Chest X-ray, AP view. Patient: 40 years old, sex F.
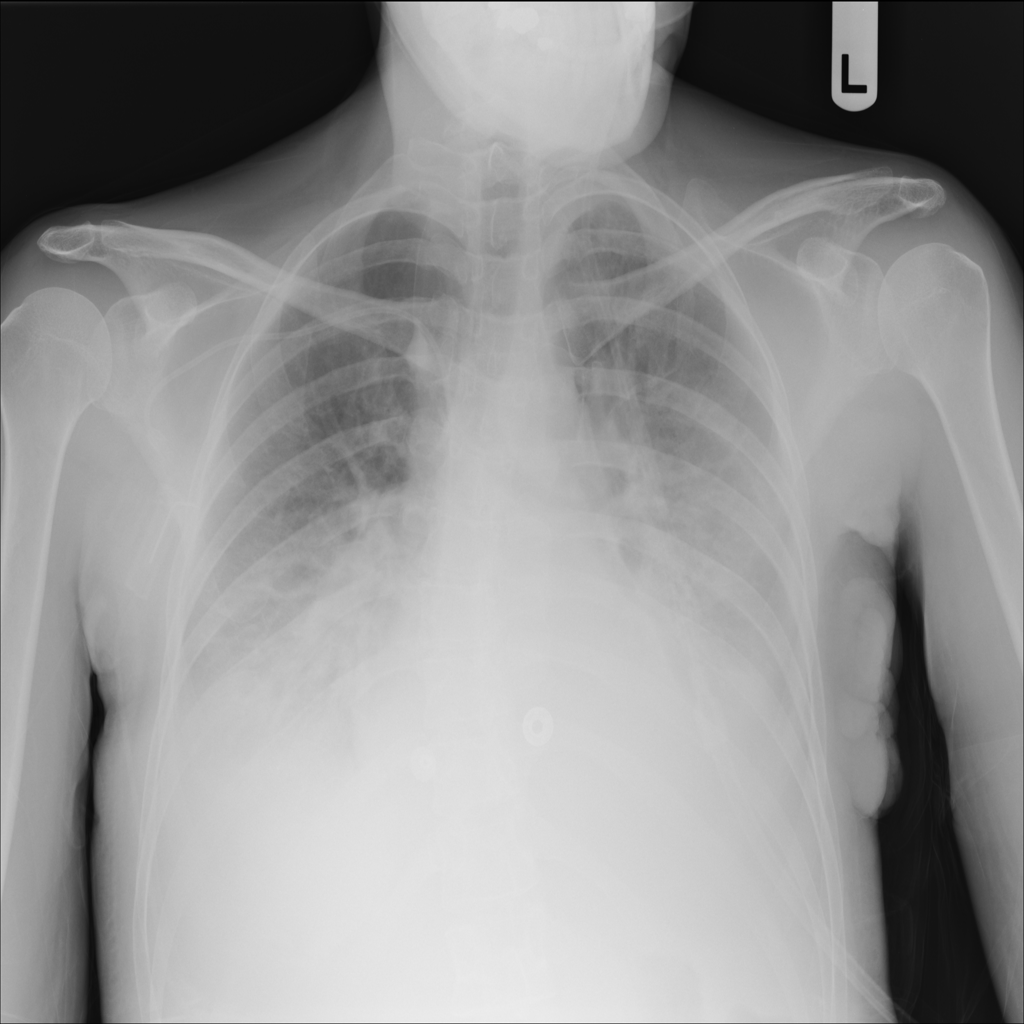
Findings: Effusion